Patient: sex M, age 48
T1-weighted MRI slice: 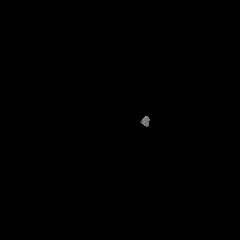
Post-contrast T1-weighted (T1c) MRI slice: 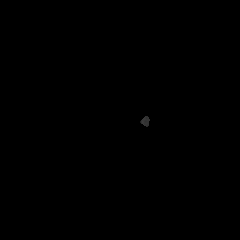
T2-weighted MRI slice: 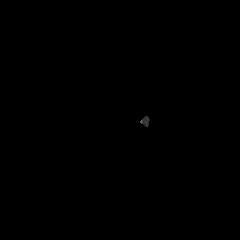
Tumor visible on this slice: no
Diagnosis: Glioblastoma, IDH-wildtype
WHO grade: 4